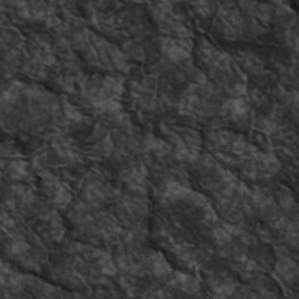
Label: non_frost